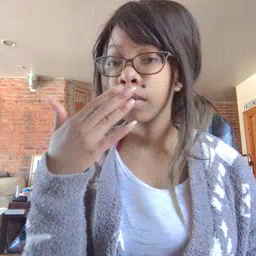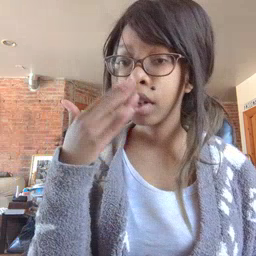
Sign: bad